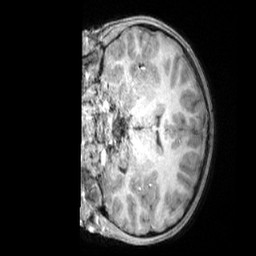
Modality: T1w
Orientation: coronal
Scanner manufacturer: siemens
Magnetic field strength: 3 T
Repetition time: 2.4 s
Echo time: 0.00224 s